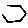
Label: hexagon